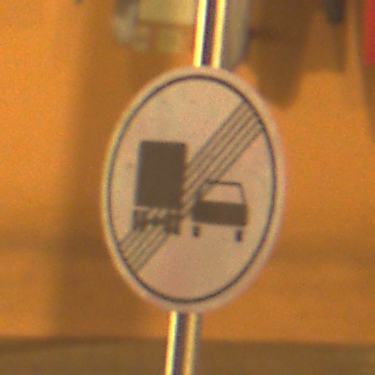
Verkehrszeichen: EndeUeberholverbotKraftfahrzeuge
Umgebung: Outdoor, Urban
Tageszeit: Night
Wetter: Clear
Licht: Artificial
Jahreszeit: NotSpecified
Kontrast: HighContrast